Question: Count the number of objects in the diagram.
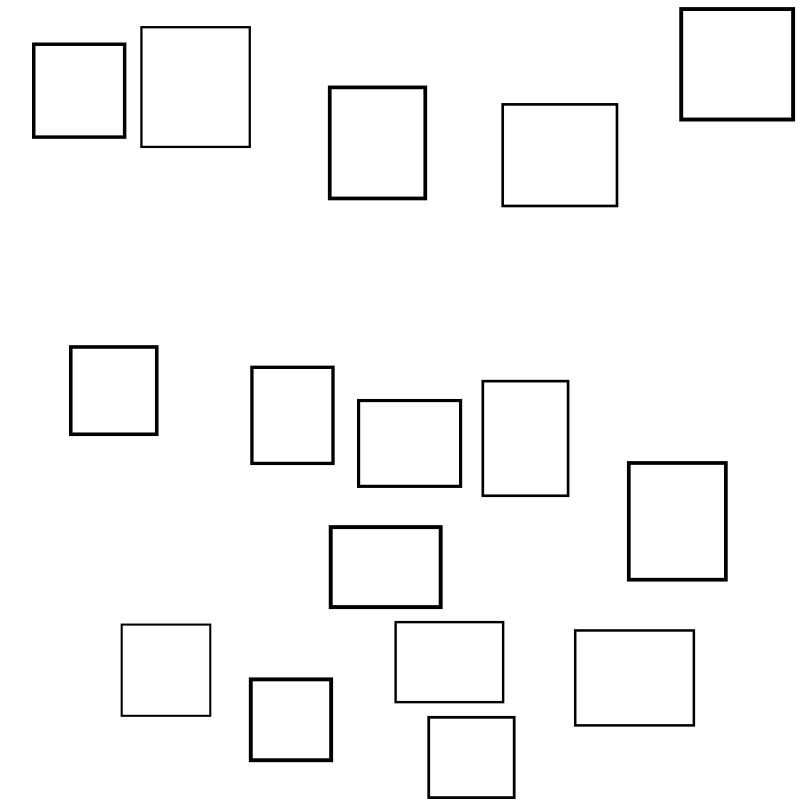
Answer: 16